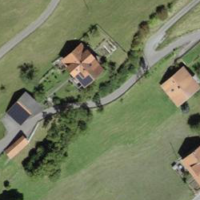
EUNIS habitat code: 24
Species observed at this site:
Arcyptera fusca